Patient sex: M
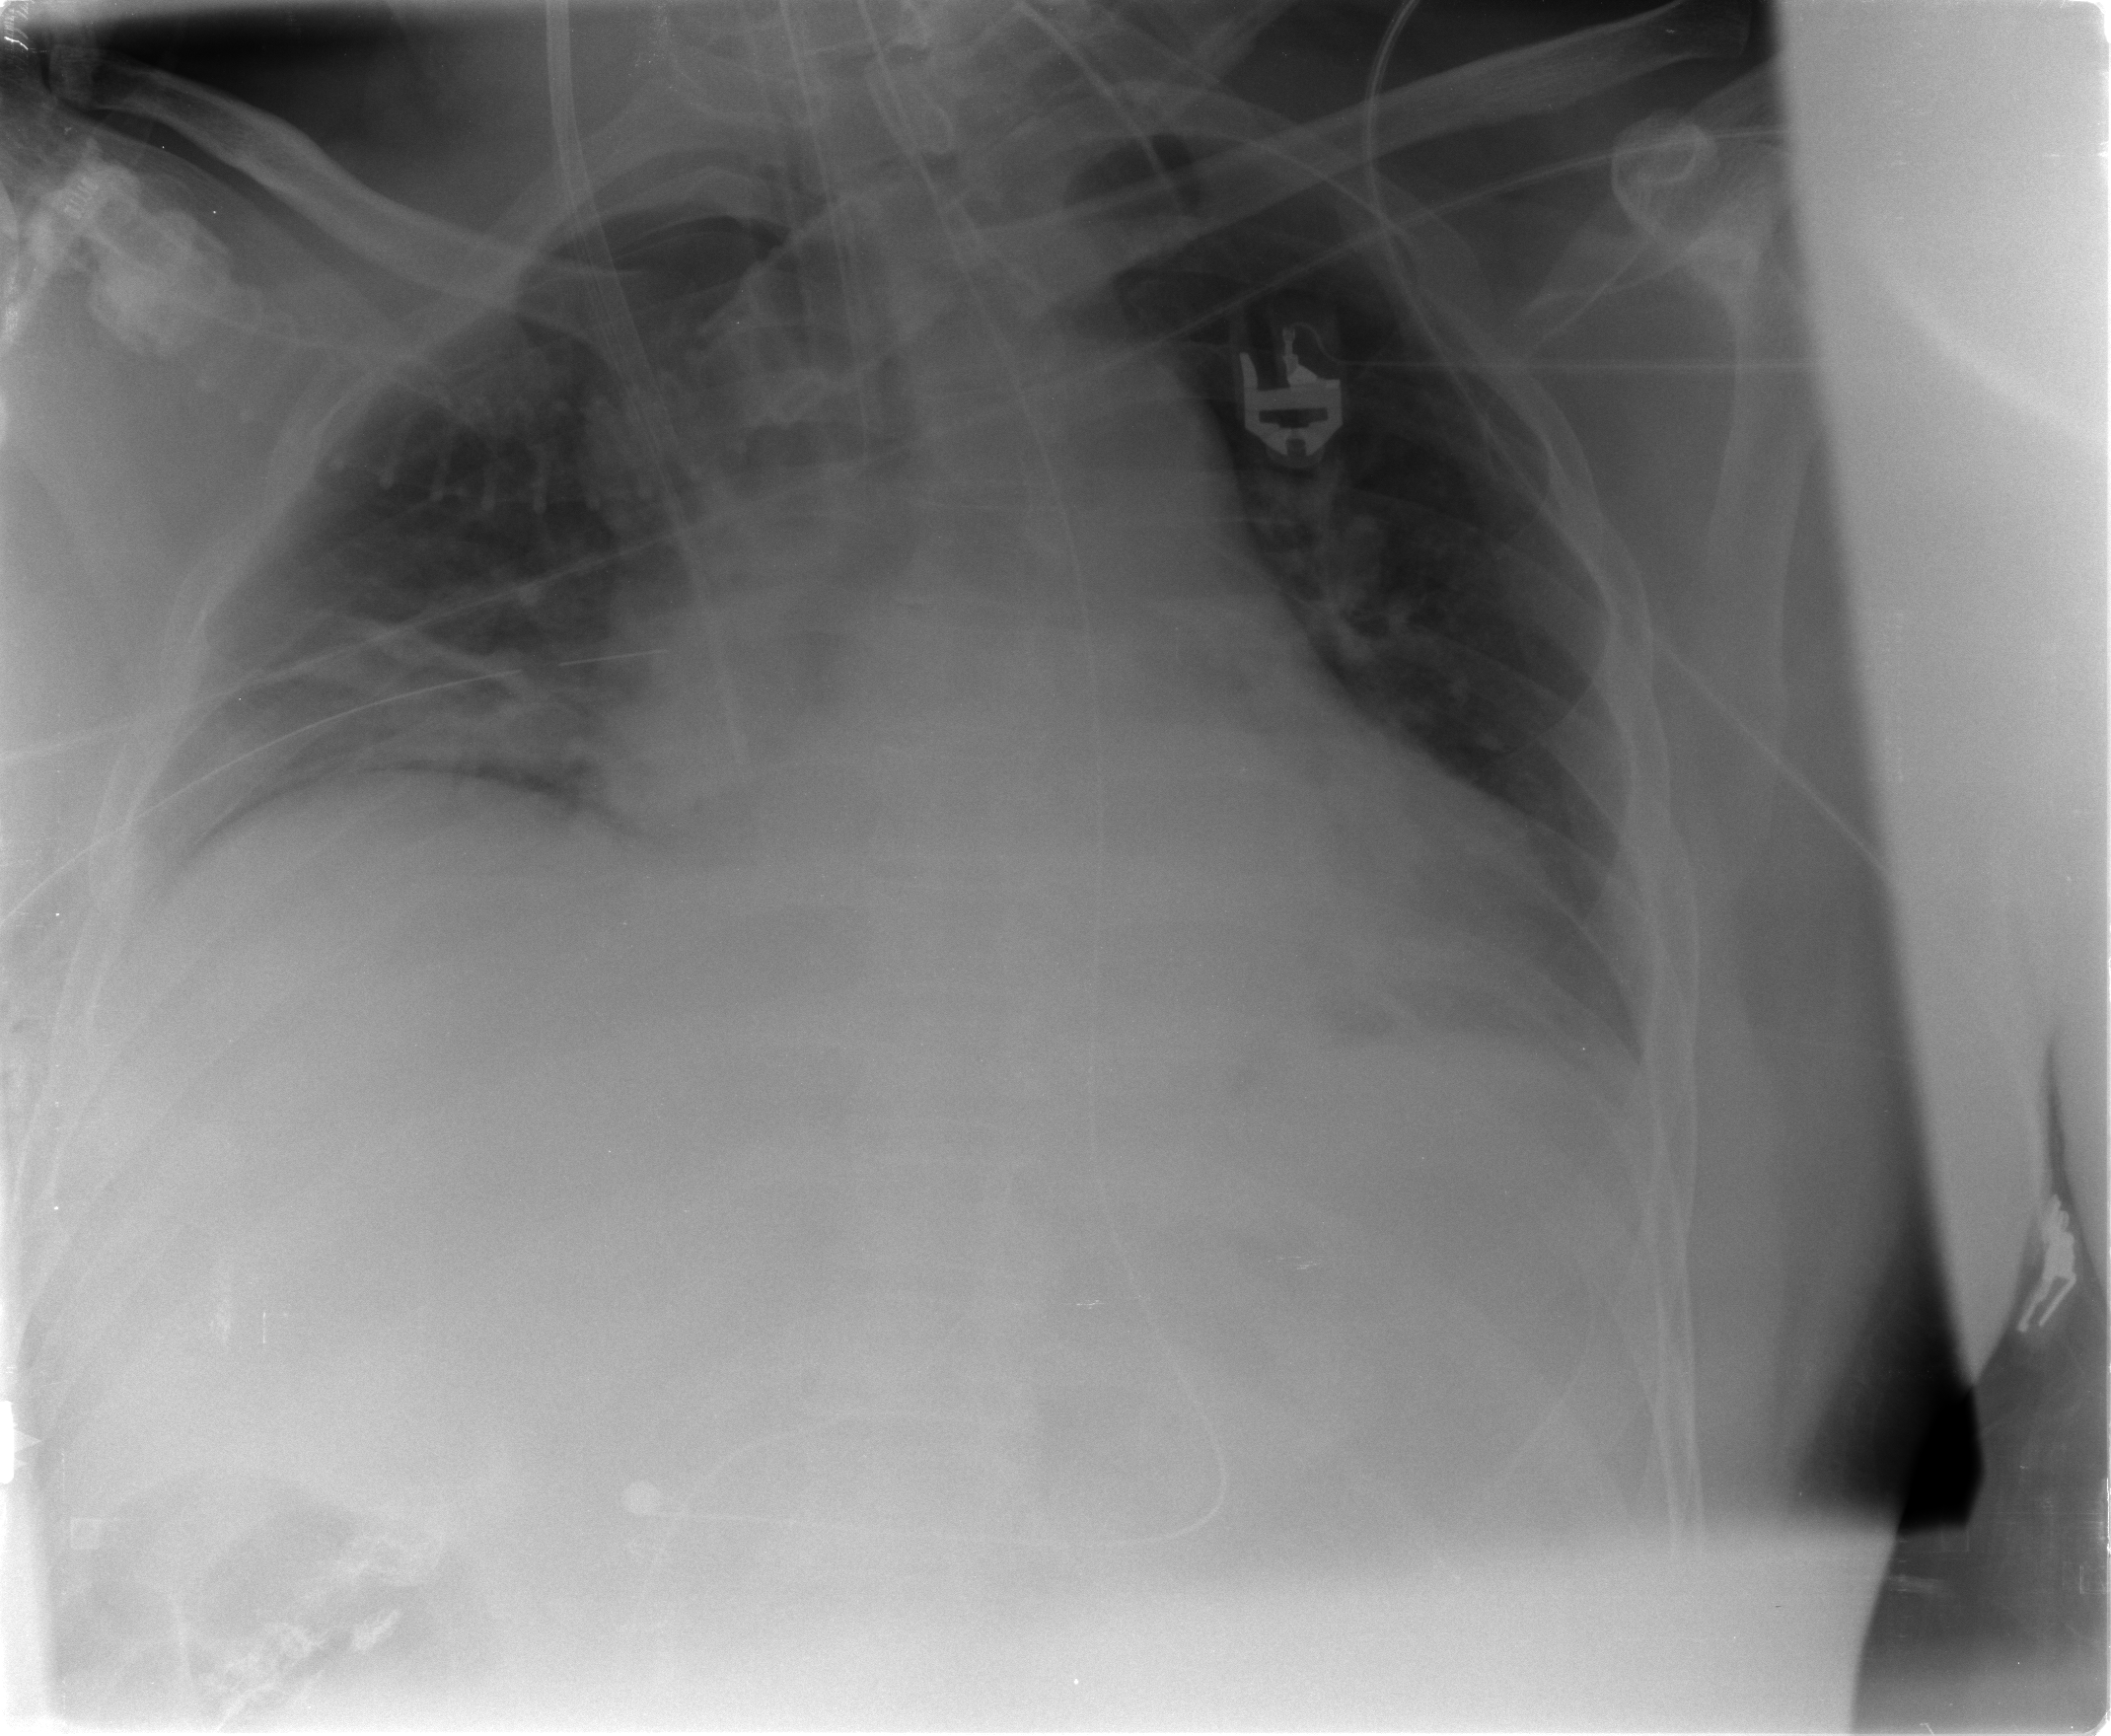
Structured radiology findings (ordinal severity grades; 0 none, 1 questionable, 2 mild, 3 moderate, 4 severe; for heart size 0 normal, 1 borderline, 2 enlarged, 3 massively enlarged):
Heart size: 2
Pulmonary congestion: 2
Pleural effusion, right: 2
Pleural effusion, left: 2
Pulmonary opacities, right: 3
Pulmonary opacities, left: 0
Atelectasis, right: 2
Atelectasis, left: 0